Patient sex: F
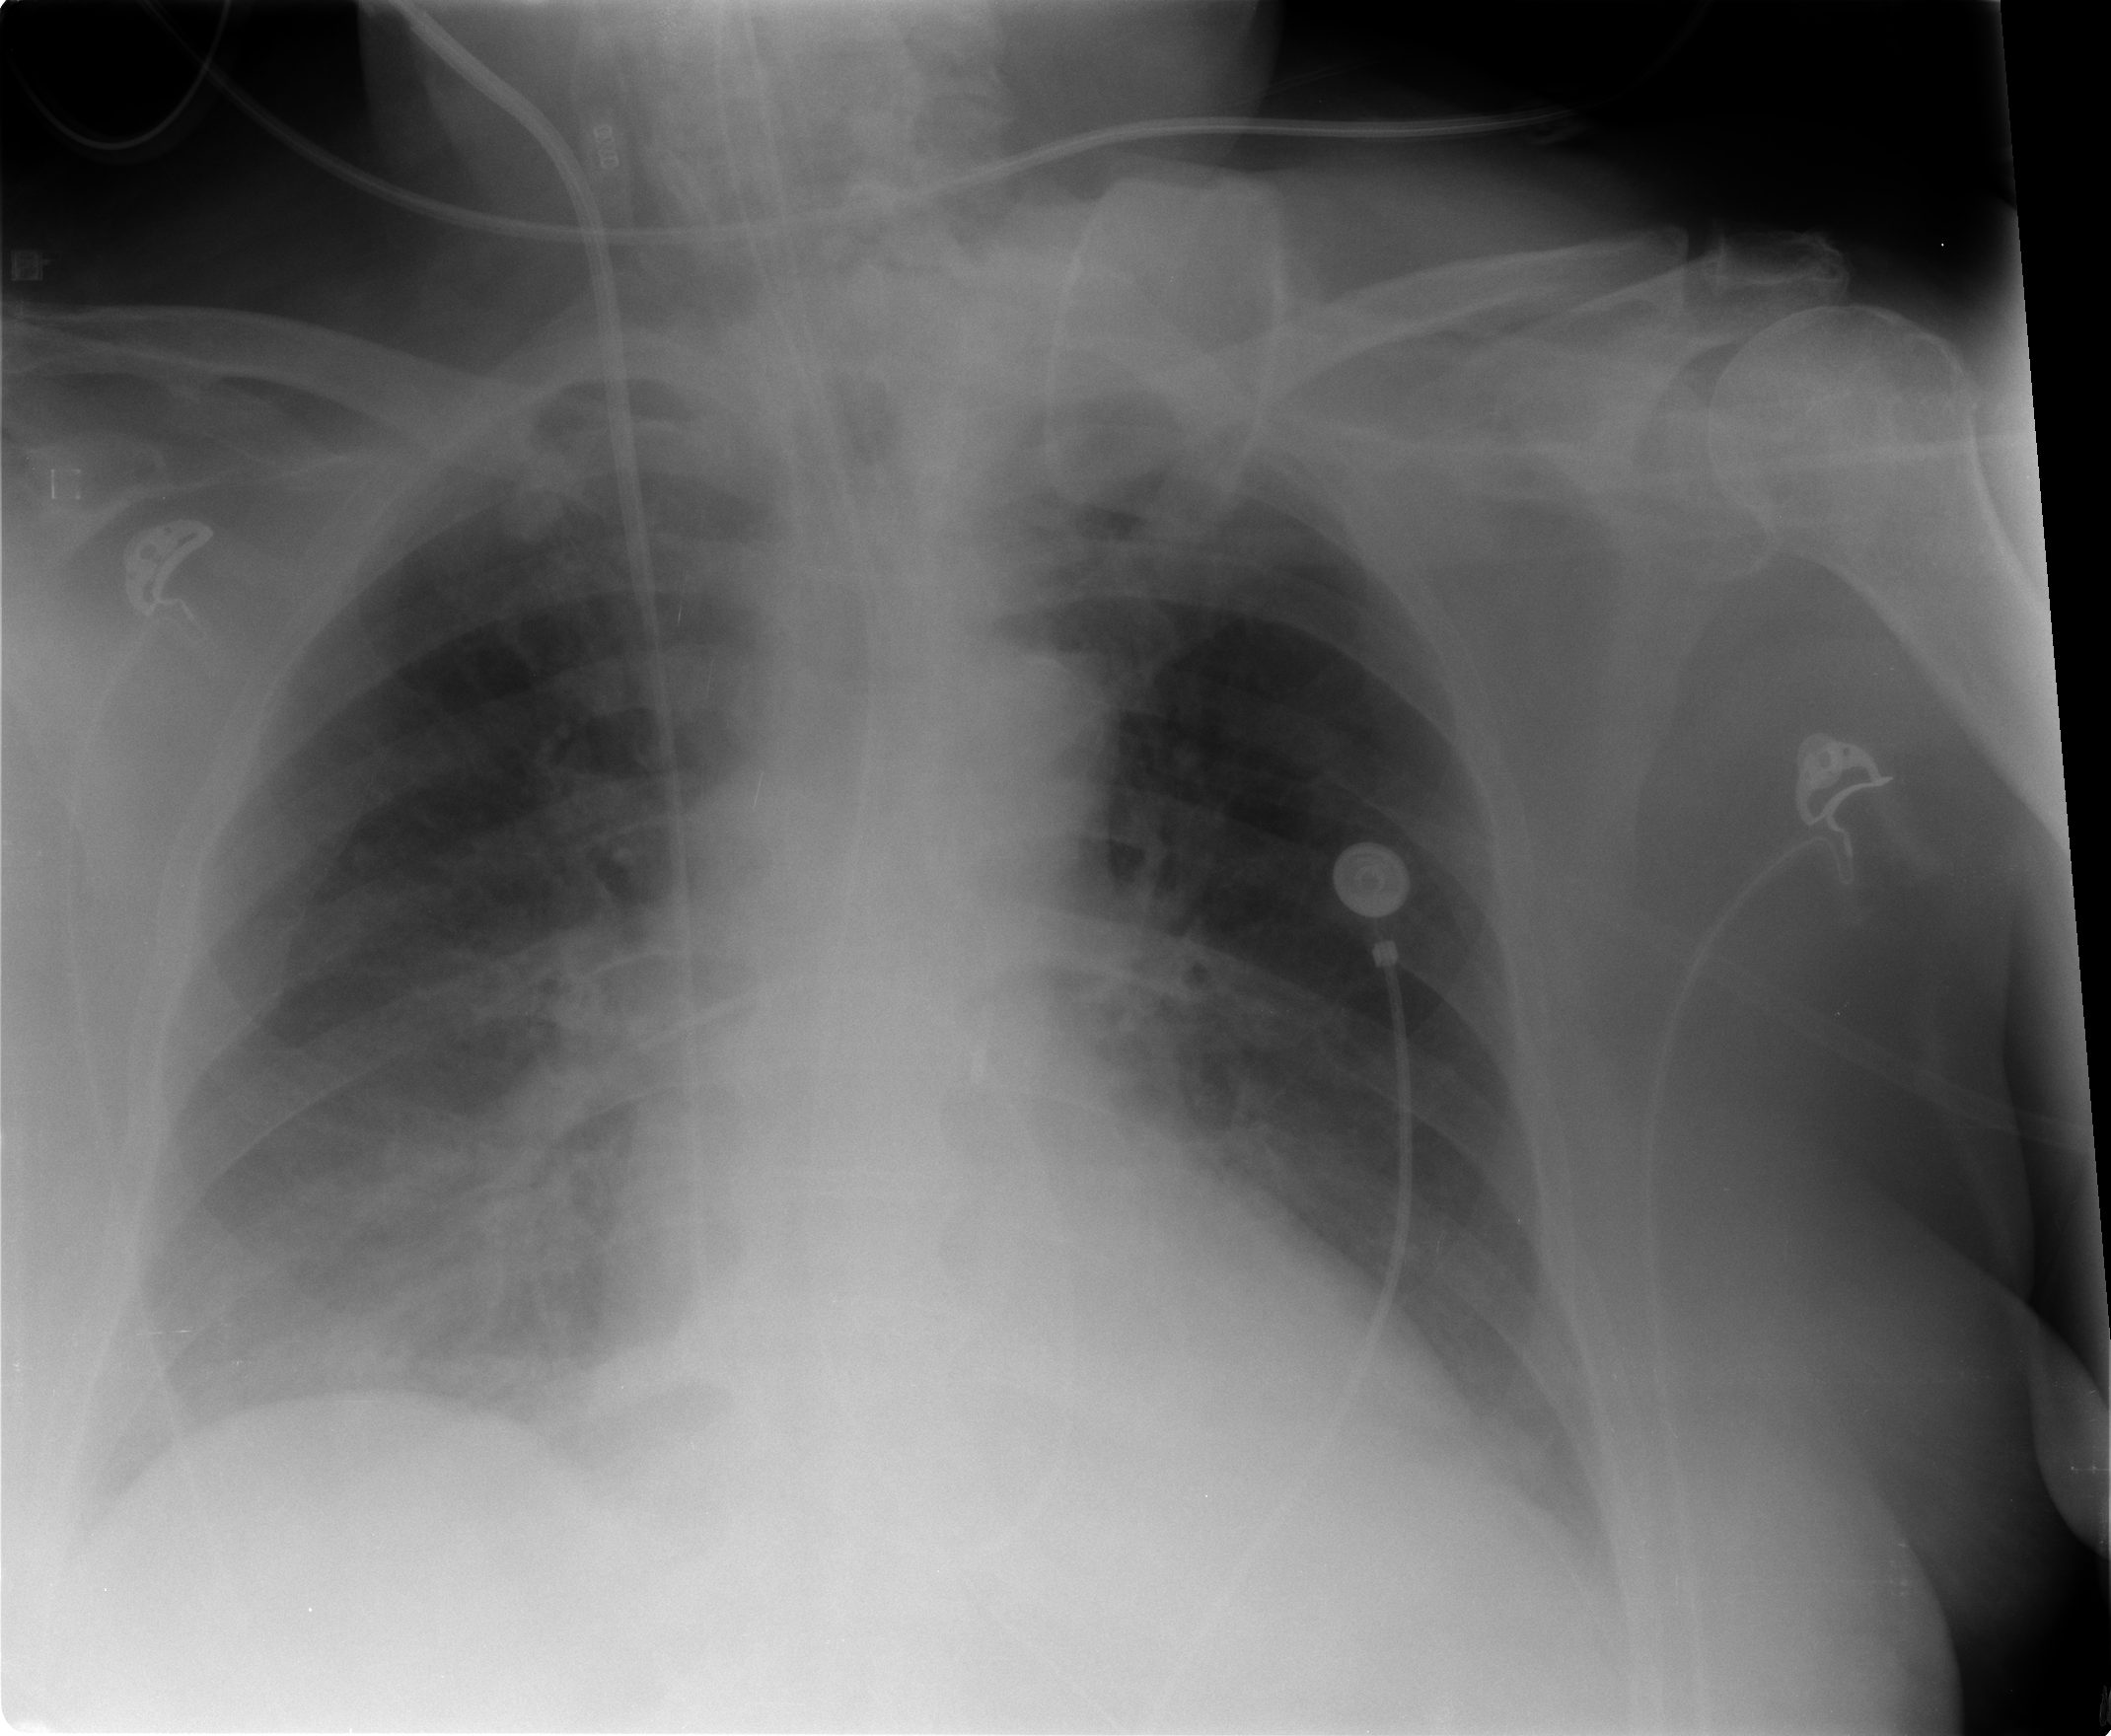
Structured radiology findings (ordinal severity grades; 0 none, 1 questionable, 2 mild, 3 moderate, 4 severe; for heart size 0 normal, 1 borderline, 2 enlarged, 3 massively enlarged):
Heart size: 0
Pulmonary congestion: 1
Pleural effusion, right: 0
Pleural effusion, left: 0
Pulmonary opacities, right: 1
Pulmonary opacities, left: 0
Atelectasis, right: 1
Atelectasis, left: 0